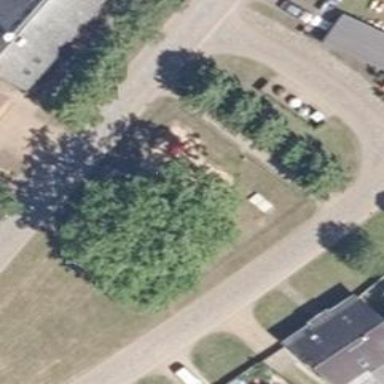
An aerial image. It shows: Playground area for leisure activities on the land.